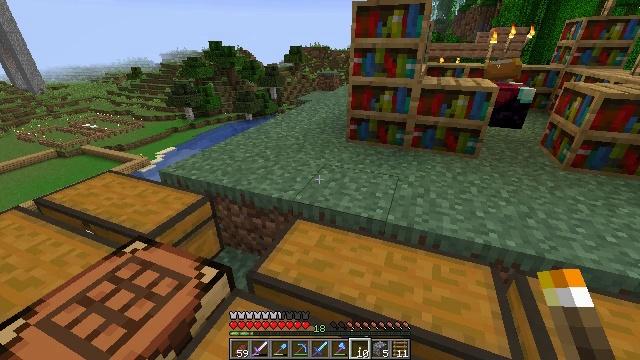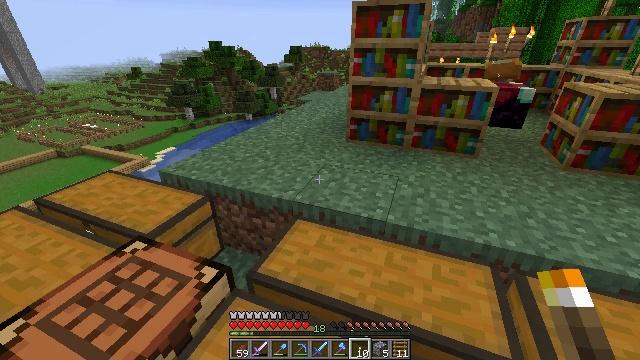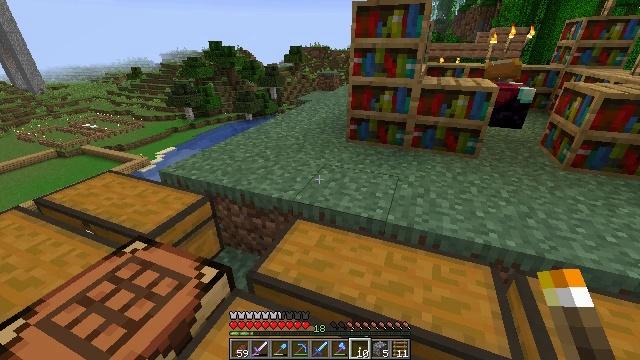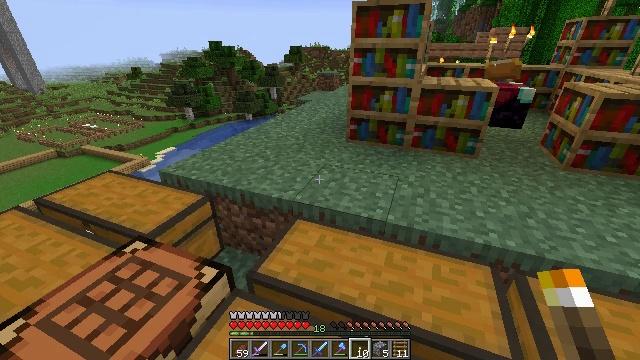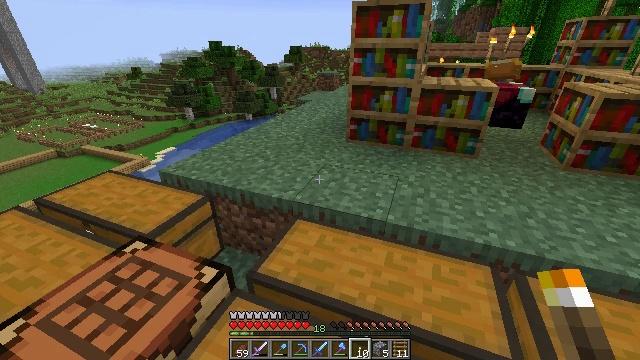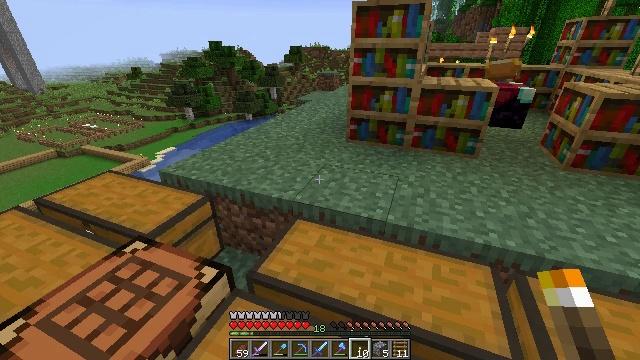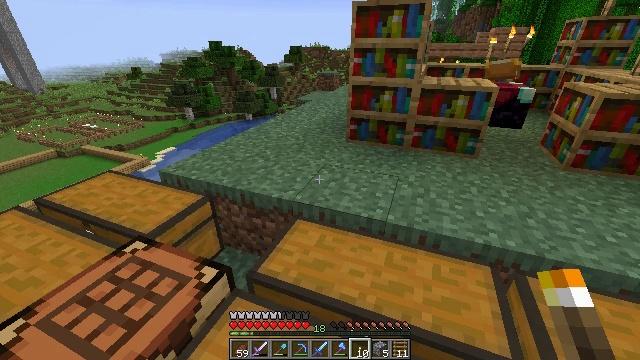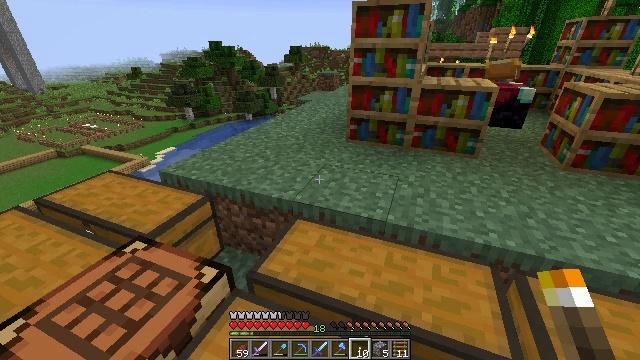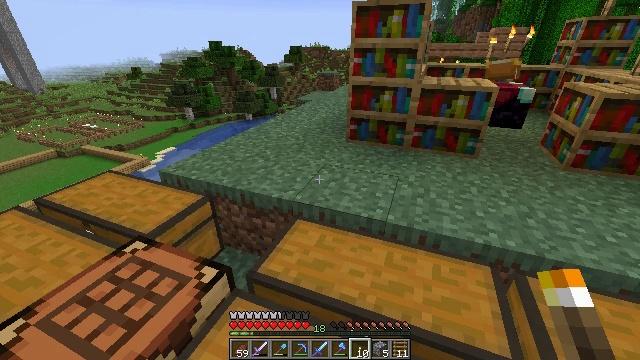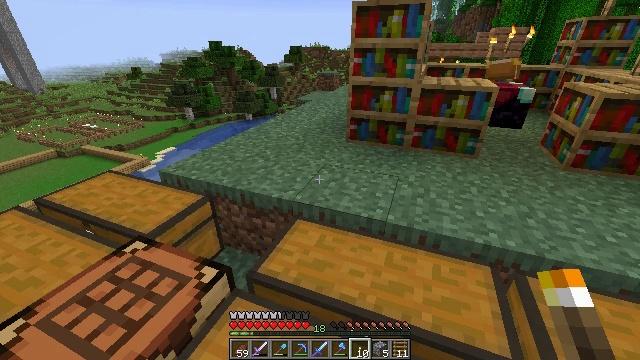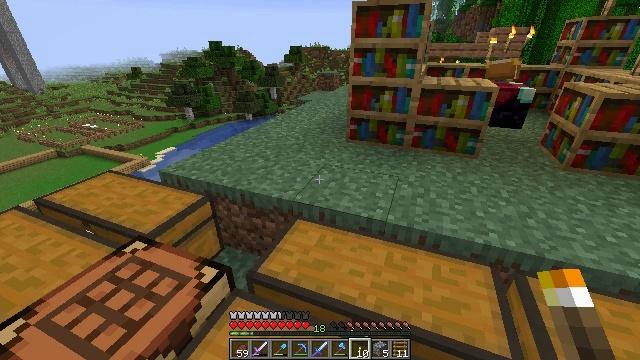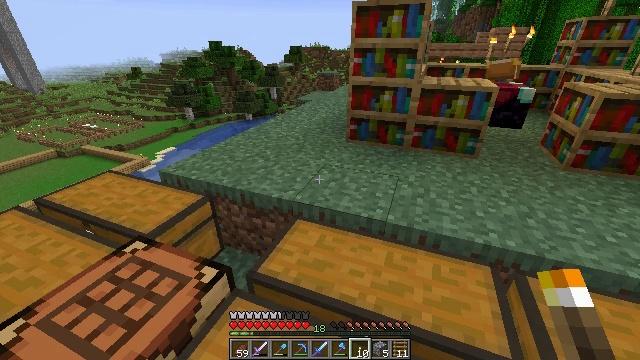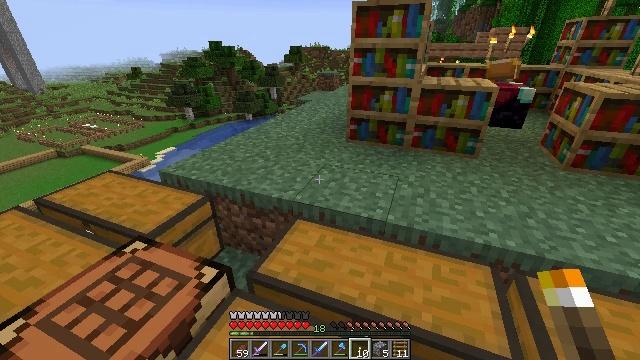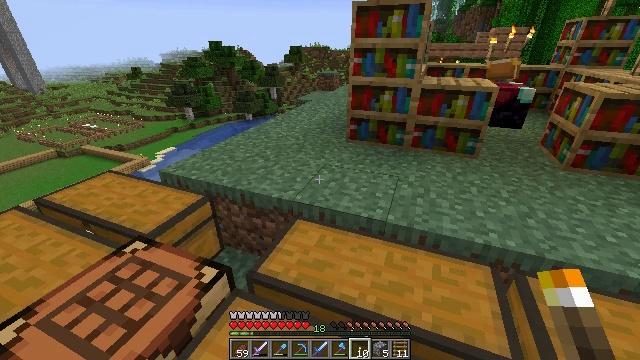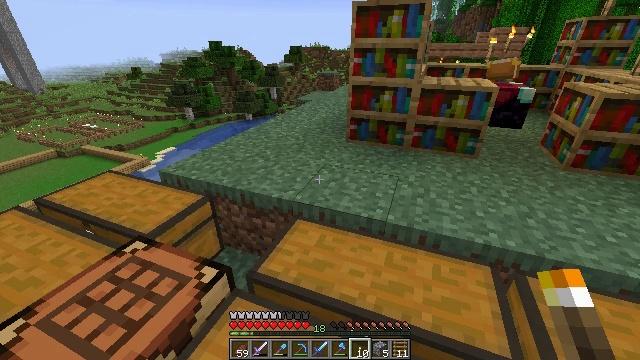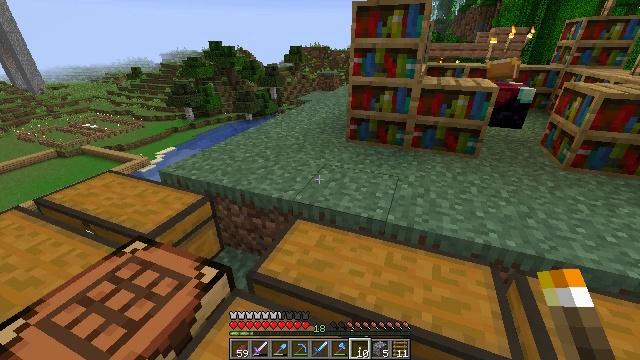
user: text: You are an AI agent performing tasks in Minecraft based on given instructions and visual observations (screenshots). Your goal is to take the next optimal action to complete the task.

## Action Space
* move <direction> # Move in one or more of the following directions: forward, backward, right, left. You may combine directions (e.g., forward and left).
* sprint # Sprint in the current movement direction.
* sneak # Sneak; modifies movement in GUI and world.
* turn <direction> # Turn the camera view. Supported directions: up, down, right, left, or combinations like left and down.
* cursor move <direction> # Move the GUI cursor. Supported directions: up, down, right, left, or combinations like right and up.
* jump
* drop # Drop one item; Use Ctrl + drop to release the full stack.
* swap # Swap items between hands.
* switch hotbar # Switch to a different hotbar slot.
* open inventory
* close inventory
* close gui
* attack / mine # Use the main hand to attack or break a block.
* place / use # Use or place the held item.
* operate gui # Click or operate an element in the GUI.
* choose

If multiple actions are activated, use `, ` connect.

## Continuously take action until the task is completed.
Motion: motion action
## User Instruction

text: Mine the furnace to collect it.
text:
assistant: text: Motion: no_op
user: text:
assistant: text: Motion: no_op
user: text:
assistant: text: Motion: no_op
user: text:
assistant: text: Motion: no_op
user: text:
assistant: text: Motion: no_op
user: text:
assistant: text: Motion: no_op
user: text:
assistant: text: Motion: no_op
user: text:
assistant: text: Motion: no_op
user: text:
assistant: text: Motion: no_op
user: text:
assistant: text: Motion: no_op
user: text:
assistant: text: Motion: no_op
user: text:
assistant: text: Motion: no_op
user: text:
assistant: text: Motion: no_op
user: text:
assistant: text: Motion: no_op
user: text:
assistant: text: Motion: no_op
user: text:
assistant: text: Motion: no_op
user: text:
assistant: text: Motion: no_op
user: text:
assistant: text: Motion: no_op
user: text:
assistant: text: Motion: no_op
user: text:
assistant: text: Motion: no_op
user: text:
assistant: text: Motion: no_op
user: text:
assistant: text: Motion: no_op
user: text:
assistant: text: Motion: no_op
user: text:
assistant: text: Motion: no_op
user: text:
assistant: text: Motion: no_op
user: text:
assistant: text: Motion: no_op
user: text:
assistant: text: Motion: no_op
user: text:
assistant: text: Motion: no_op
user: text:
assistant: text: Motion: no_op
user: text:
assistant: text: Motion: no_op